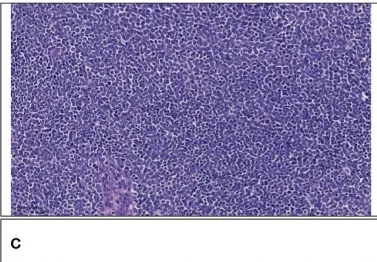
(B) Positive immunohistochemical staining for CD99(100x).
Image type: pathology (immunostaining)